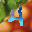
Label: 4